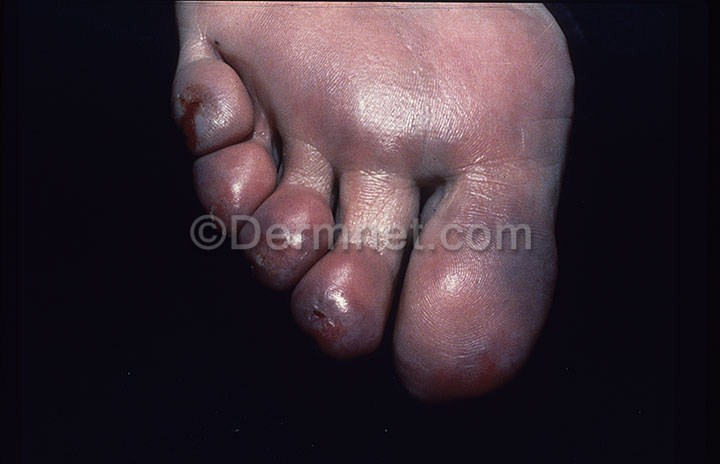
Disease: Lupus and other Connective Tissue diseases